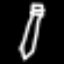
Label: pencil